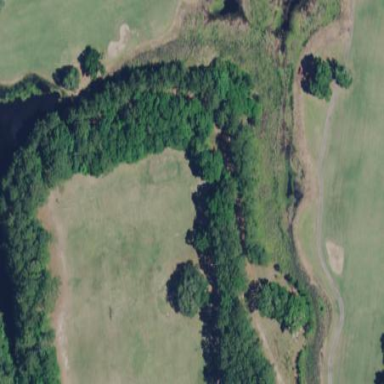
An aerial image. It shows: Water hazard in golf course. The hazard is natural water feature.